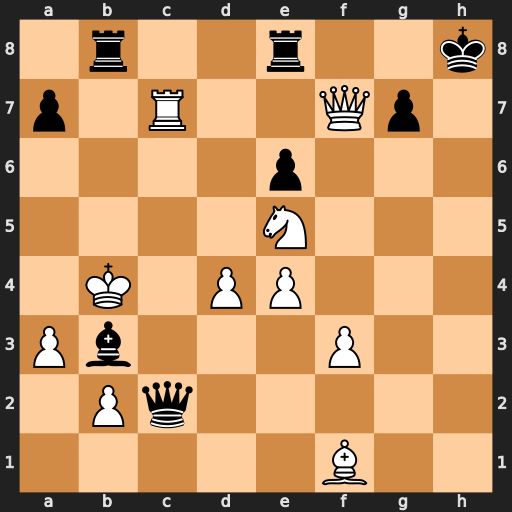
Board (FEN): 1r2r2k/p1R2Qp1/4p3/4N3/1K1PP3/Pb3P2/1Pq5/5B2
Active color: w
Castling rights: -
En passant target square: -
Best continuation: Bb5 a5+ Kxa5 Qd2+ Ka6